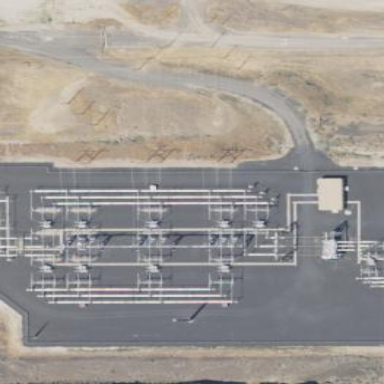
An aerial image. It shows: Power substation.